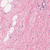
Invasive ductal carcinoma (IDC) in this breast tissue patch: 0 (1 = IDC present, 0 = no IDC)